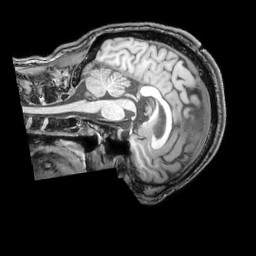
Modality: T1w
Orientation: sagittal
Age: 34
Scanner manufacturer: philips
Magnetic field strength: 3 T
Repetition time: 0.007 s
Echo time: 0.003501 s